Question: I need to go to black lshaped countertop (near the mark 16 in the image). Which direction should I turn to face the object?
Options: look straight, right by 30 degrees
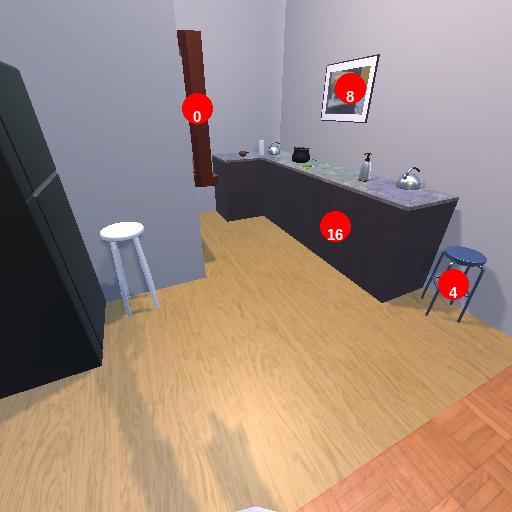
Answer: look straight